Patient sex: F
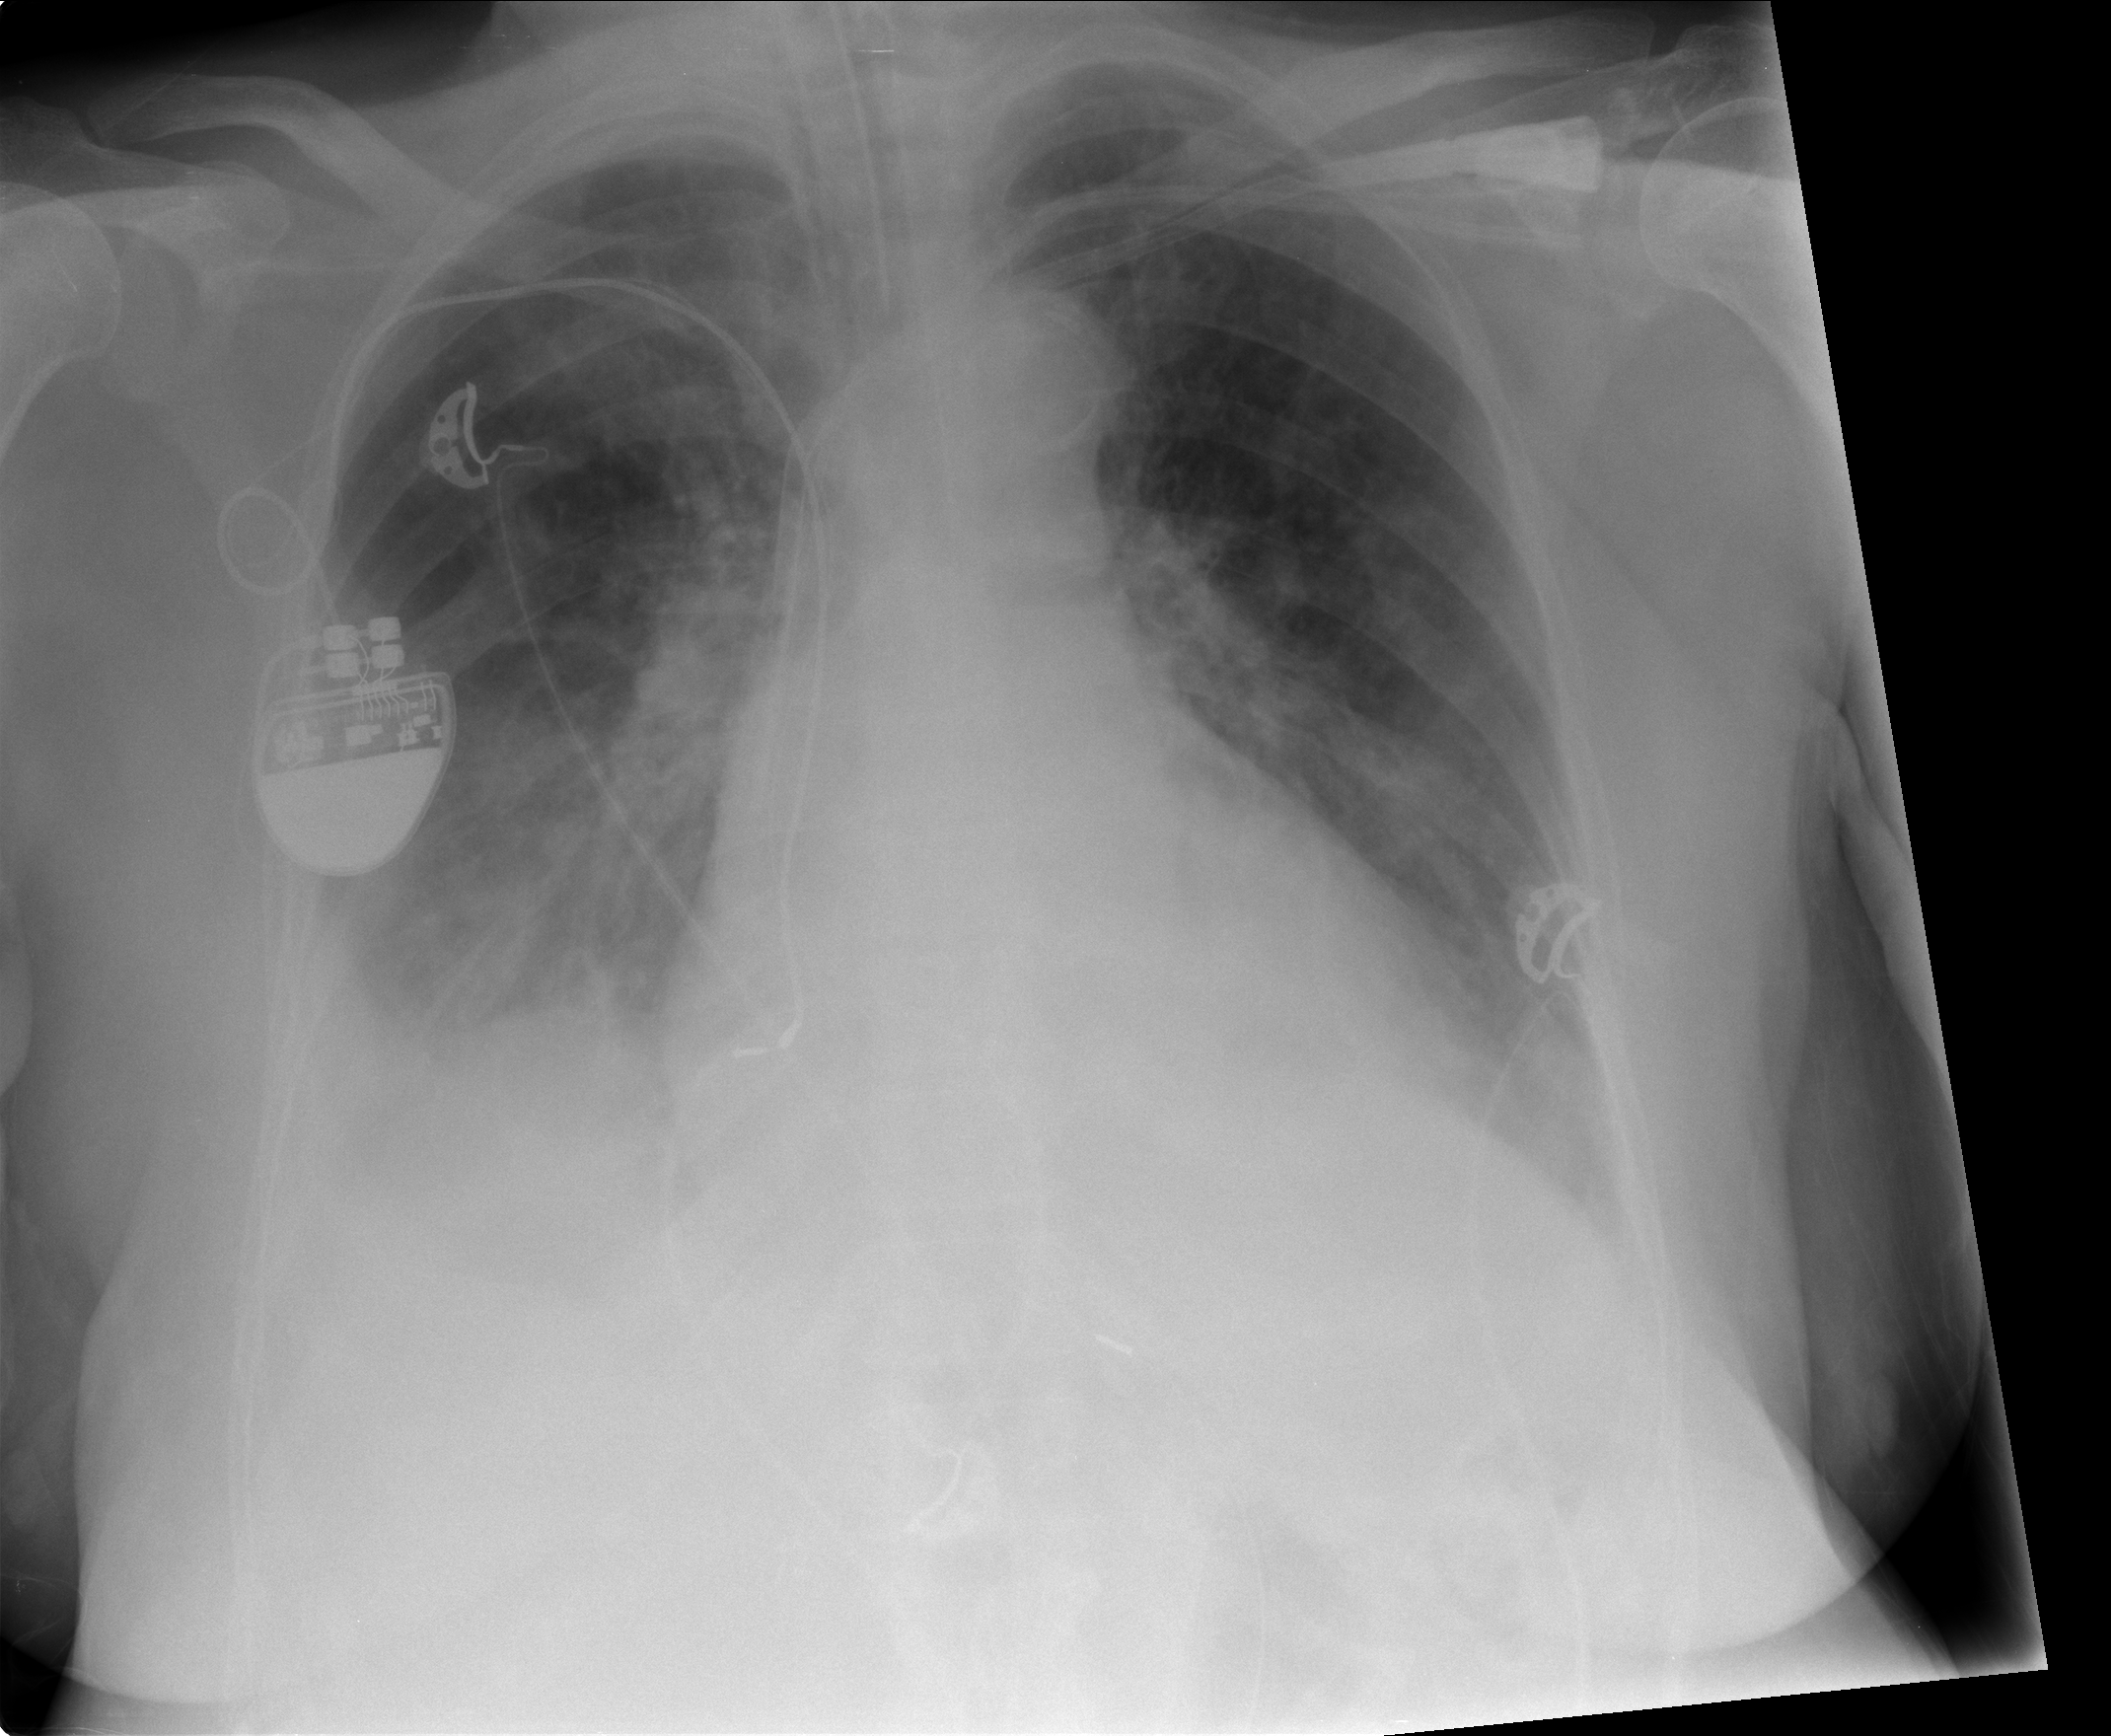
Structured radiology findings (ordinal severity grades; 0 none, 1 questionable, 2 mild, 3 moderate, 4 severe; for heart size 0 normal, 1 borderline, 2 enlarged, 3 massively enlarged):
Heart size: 1
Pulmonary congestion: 2
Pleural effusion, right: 2
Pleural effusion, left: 0
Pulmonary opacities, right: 2
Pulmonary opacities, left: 0
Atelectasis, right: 2
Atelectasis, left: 2